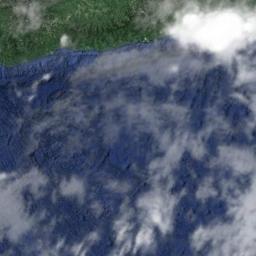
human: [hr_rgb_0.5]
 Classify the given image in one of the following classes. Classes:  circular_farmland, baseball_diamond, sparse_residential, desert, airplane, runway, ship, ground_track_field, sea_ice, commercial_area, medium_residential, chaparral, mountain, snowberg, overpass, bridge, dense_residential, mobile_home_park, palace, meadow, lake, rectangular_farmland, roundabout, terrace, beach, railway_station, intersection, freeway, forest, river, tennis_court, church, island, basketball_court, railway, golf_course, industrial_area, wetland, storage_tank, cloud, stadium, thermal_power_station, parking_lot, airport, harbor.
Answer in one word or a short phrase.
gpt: cloud